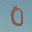
Label: 0